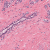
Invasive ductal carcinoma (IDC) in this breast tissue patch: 0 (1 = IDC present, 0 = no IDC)